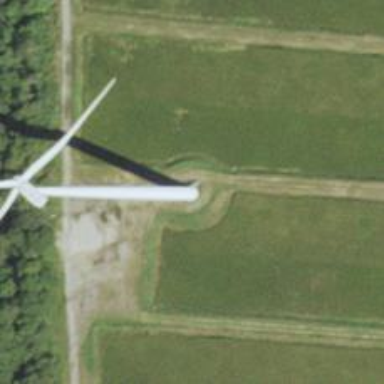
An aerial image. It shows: Wind generator with horizontal axis. The generator is wind turbine.